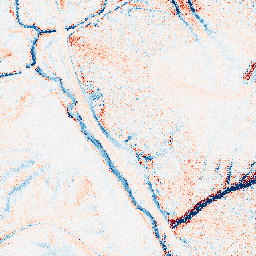
Category: edge_preserving
Decomposition family: median
Decomposition parameters: size: 15
Upsampling method: regularized
Upsampling parameters: scale: 2
lambda_reg: 0.1
Upsampling scale: 2